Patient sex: F
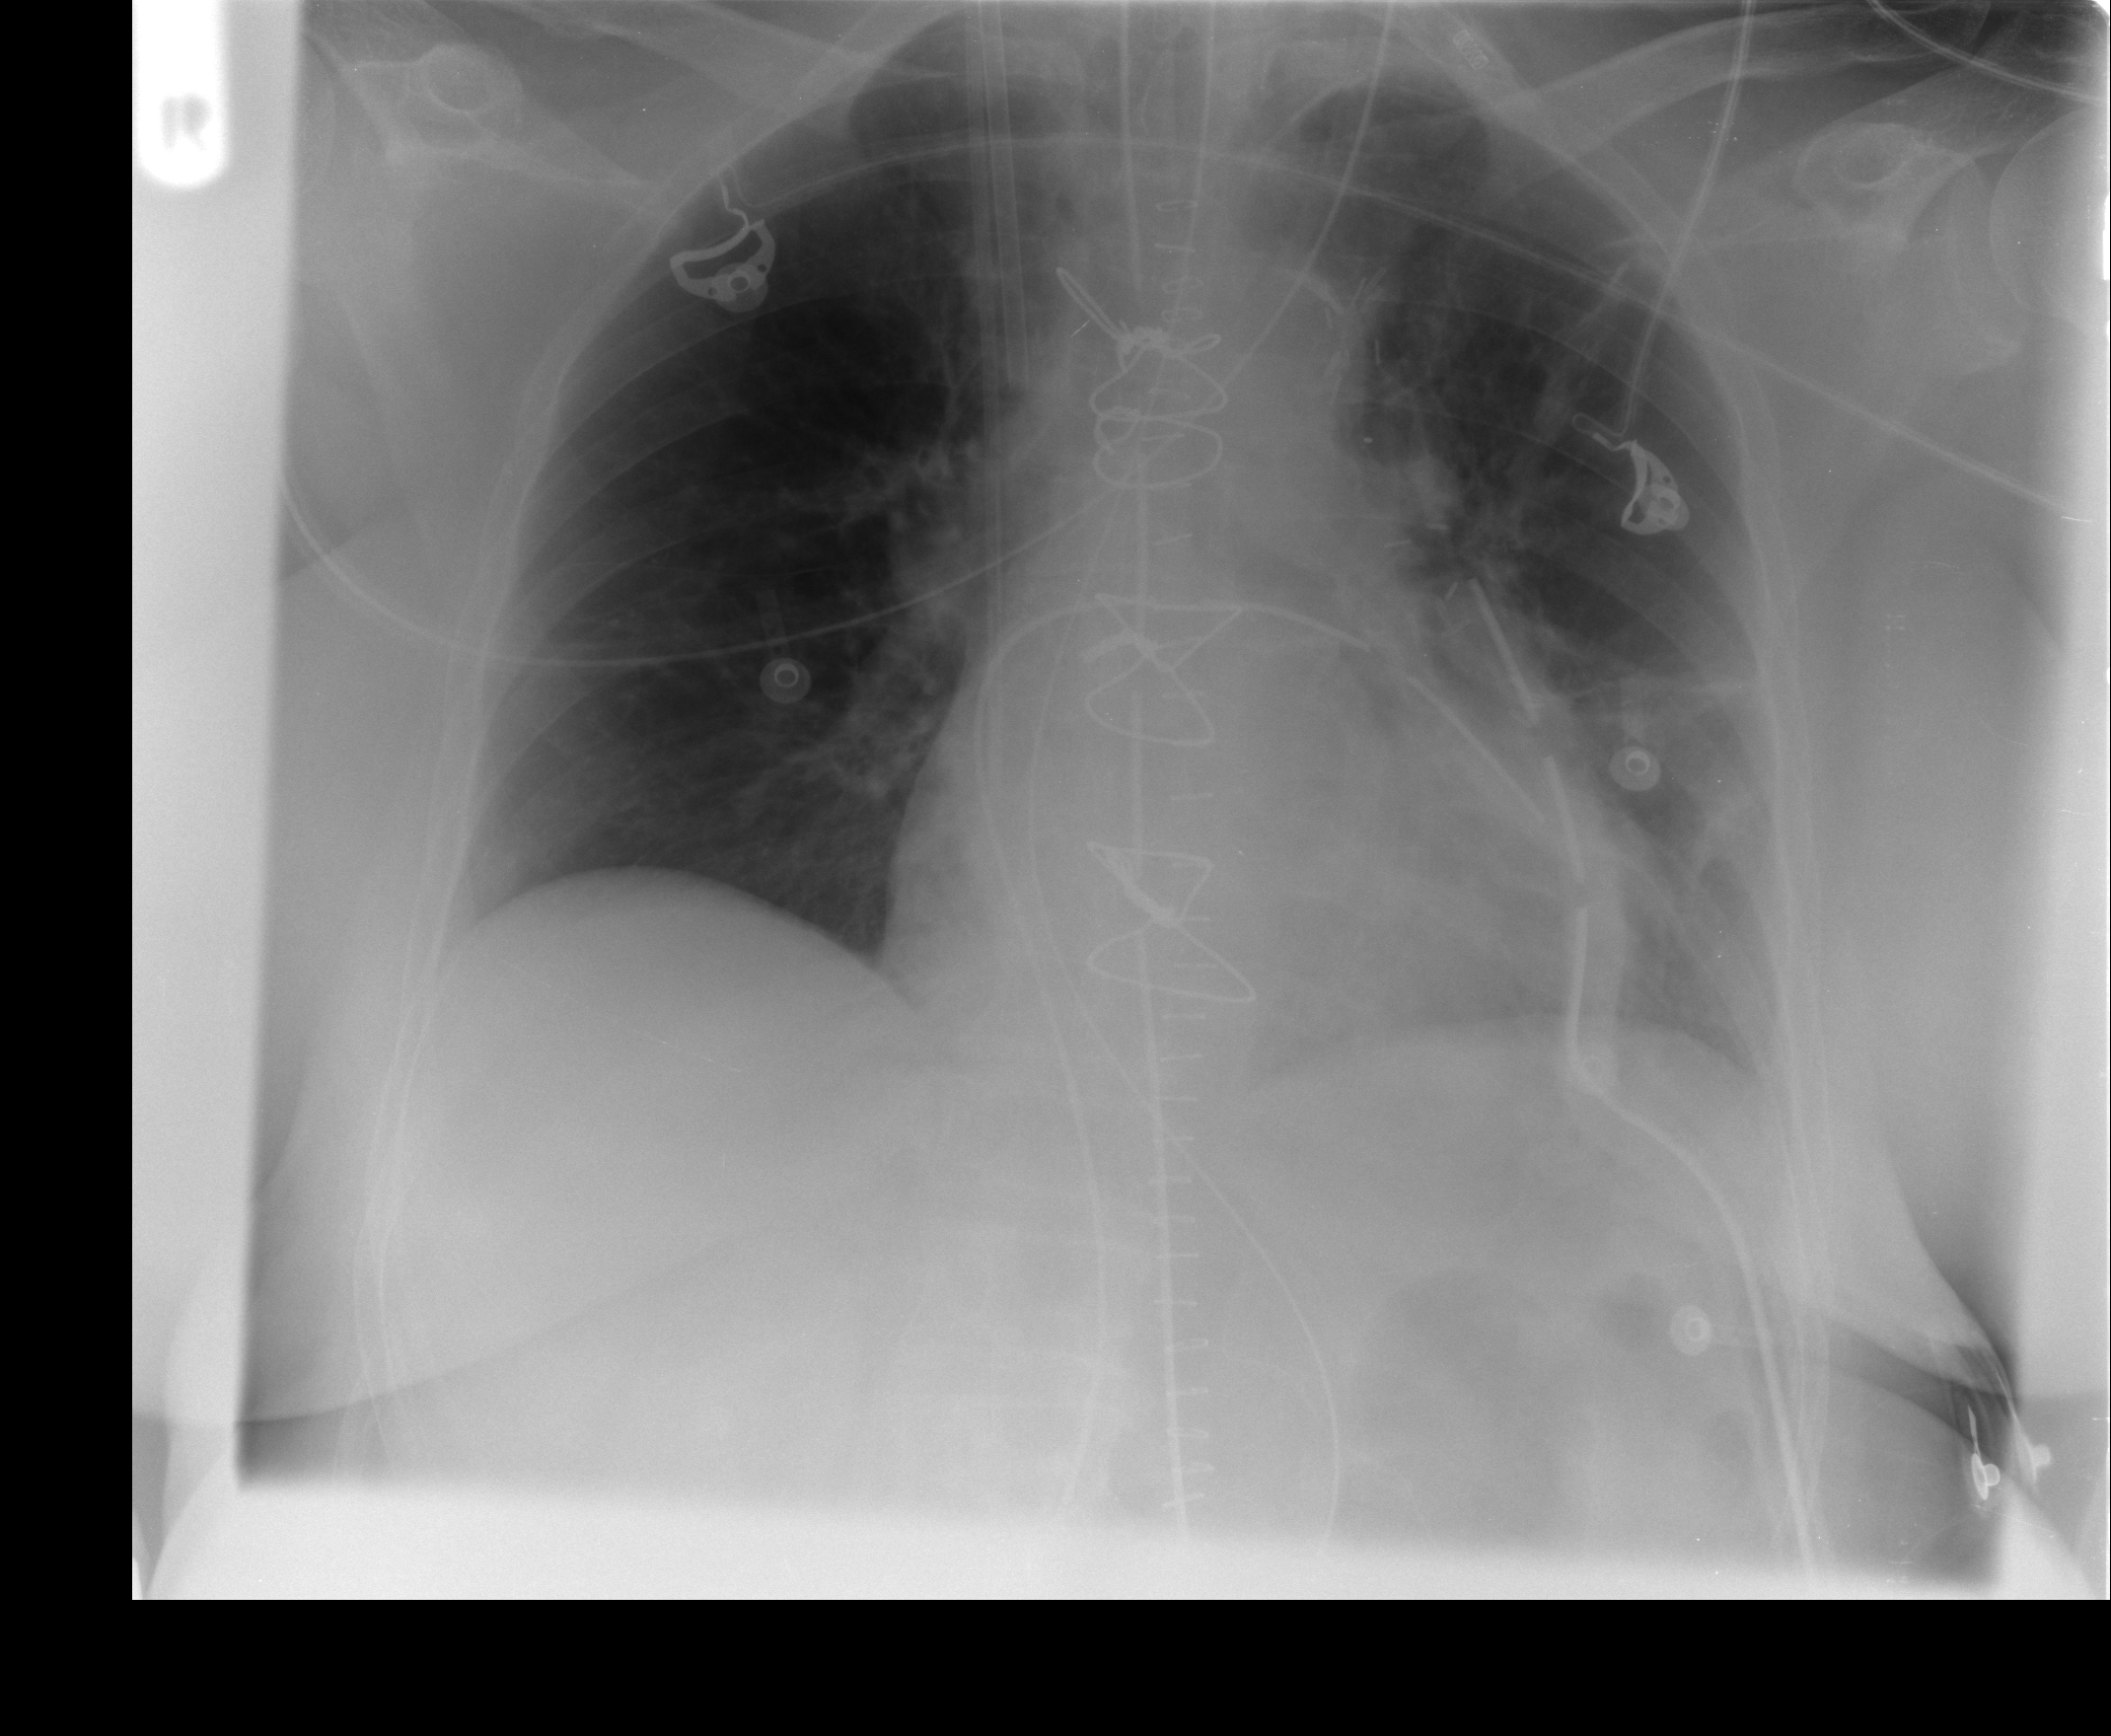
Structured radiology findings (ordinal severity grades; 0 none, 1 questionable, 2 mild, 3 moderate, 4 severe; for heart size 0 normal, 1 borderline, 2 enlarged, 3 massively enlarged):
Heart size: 0
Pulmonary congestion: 0
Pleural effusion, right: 0
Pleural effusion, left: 0
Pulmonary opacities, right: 0
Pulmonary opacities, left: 0
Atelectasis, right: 0
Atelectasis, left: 2